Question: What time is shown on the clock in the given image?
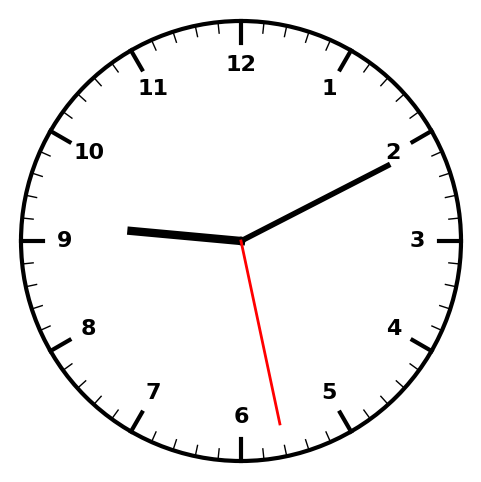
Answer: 09:10:28